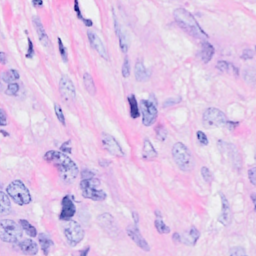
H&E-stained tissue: Breast